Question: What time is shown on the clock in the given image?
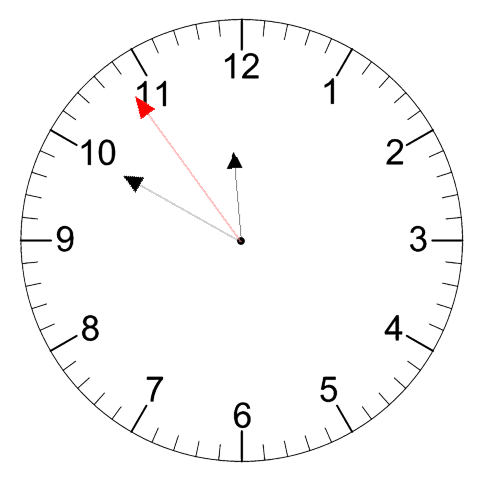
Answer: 11:49:54